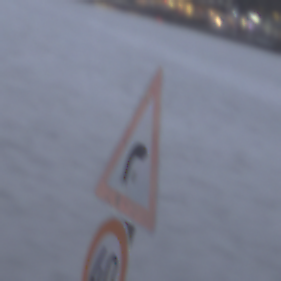
Verkehrszeichen: KurveRechts
Zusatzzeichen unten: Geschwindigkeit40
Umgebung: Outdoor, Urban
Tageszeit: MorningAfternoon
Wetter: Overcast
Licht: Natural
Jahreszeit: NotSpecified
Kontrast: LowContrast